Field crop: tomato
Growth stage: 2
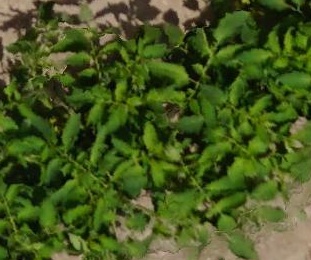
Species: tomato